Question: I am currently trying to make an animated Mandelbrot set visualisation. But right now it won't even render a single frame correctly.
I don't know where I made the mistake. I guess there is an error in the math.Will you please have a look at it?
Here is a how it looks right now:
Here is my mandelbrot function:
'''
function mandelbrot($a, $b, $limit) {
$a_orig = $a;
$b_orig = $b;
$count = 0;
while(($count < $limit) && (sqrt(($a * $a) + ($b * $b)) <= 2)) {
$a = ($a * $a) - ($b * $b) + $a_orig;
$b = (2 * $a * $b) + $b_orig;
$count++;
}
return $count;
}
'''
And here is the entire code:
'''
<?php
function HSVtoRGB(array $hsv) {
list($H,$S,$V) = $hsv;
//1
$H *= 6;
//2
$I = floor($H);
$F = $H - $I;
//3
$M = $V * (1 - $S);
$N = $V * (1 - $S * $F);
$K = $V * (1 - $S * (1 - $F));
//4
switch ($I) {
case 0:
list($R,$G,$B) = array($V,$K,$M);
break;
case 1:
list($R,$G,$B) = array($N,$V,$M);
break;
case 2:
list($R,$G,$B) = array($M,$V,$K);
break;
case 3:
list($R,$G,$B) = array($M,$N,$V);
break;
case 4:
list($R,$G,$B) = array($K,$M,$V);
break;
case 5:
case 6: //for when $H=1 is given
list($R,$G,$B) = array($V,$M,$N);
break;
}
return array($R, $G, $B);
}
function mandelbrot($a, $b, $limit) {
$a_orig = $a;
$b_orig = $b;
$count = 0;
while(($count < $limit) && (sqrt(($a * $a) + ($b * $b)) <= 2)) {
$a = ($a * $a) - ($b * $b) + $a_orig;
$b = (2 * $a * $b) + $b_orig;
$count++;
}
return $count;
}
ini_set("max_execution_time", 0);
header ("Content-Type: image/gif");
$num_frames = 60;
$size = 1024;
$points = array($size);
$image = imagecreate($size, $size);
for($j = 0; $j <= $num_frames; $j++) {
$tmp_color = HSVtoRGB(array(($j + 1) / ($num_frames + 1), 1, 1));
$color[$j] = imagecolorallocate($image, $tmp_color[0] * 255, $tmp_color[1] * 255, $tmp_color[2] * 255);
}
for($x = 0; $x < $size; $x++) {
for($y = 0; $y < $size; $y++) {
imagesetpixel($image, $x, $y, $color[mandelbrot(-2 + ($x * 2.7 / ($size - 1)), -1.35 + ($y * 2.7 / ($size - 1)), $num_frames)]);
}
}
imagegif($image);
imagedestroy($image);
?>
'''
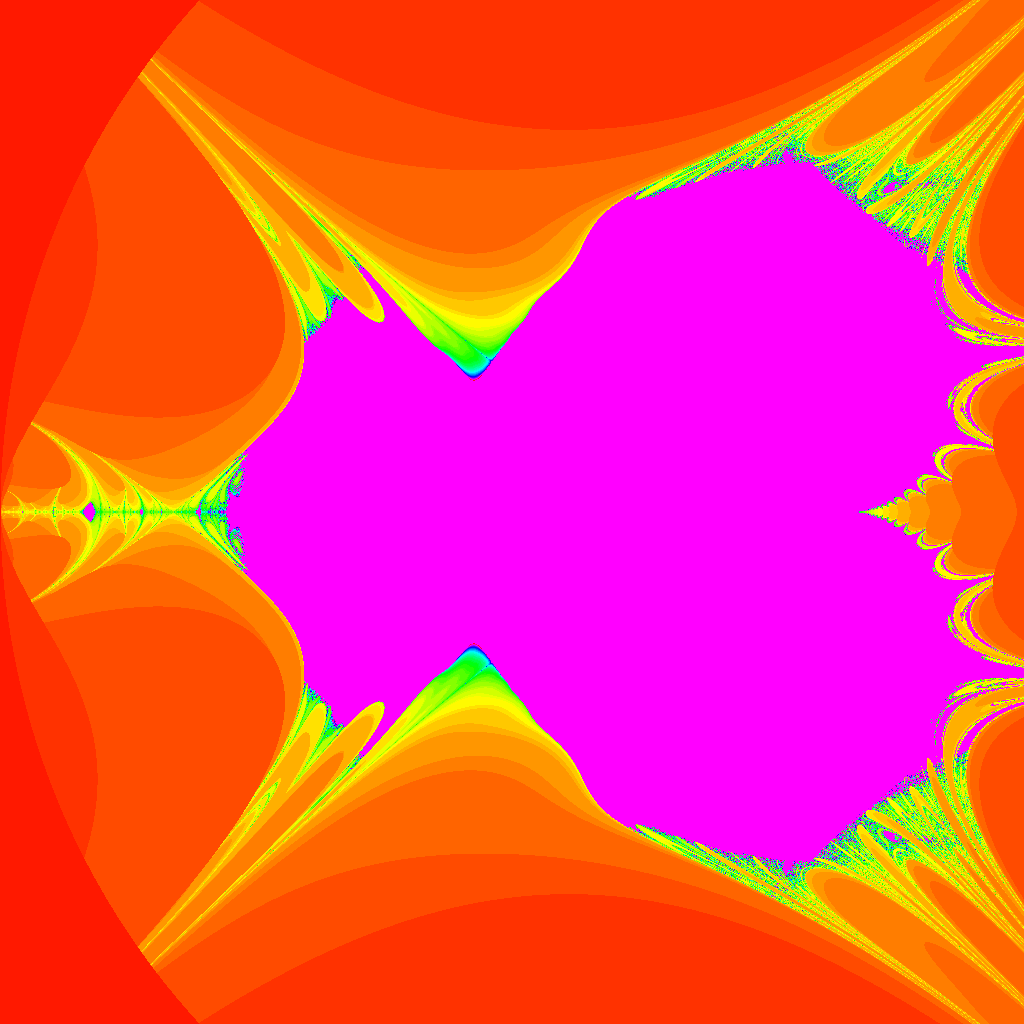
Answer: Your complex number square is wrong. You are overwriting the old value of a where it is needed again in the computation of b. So save it in a temporary variable.
Also, the bailout value of 60 iterations is rather small, 200 would be more appropriate for this scale, for more detailed images it should be reasonably rapidly increase.
Use 'a*a+b*b < 4' instead of the unnecessary square root. One could re-use the values of 'a*a' and 'b*b' which would also solve the problem of the temporary variable.
'''
norm=10
while ... and norm < 4
a2=a*a
b2=b*b
norm=a2+b2
b=2*a*b+b_orig
a=a2-b2+a_orig
end
'''